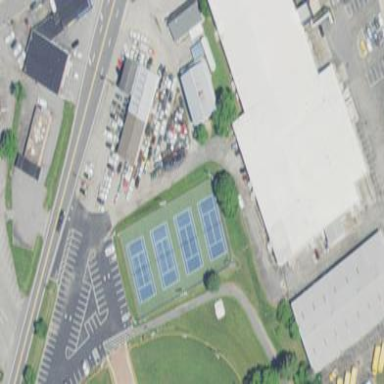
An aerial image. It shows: Tennis court in leisure pitch.